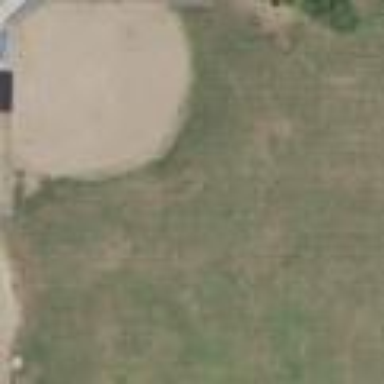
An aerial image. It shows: Softball pitch for leisure land activities.